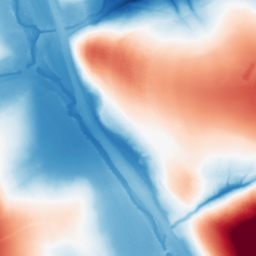
Category: morphological
Decomposition family: tophat_combined
Decomposition parameters: size: 100
Upsampling method: cubic_catmull_rom
Upsampling parameters: scale: 2
Upsampling scale: 2